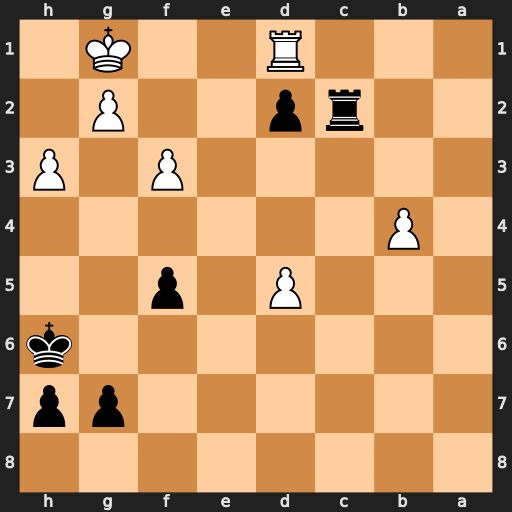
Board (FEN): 8/6pp/7k/3P1p2/1P6/5P1P/2rp2P1/3R2K1
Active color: b
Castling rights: -
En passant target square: -
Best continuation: Rc1 Kf1 Rxd1+